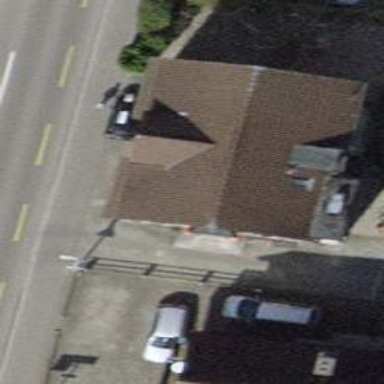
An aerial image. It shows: Restaurant.